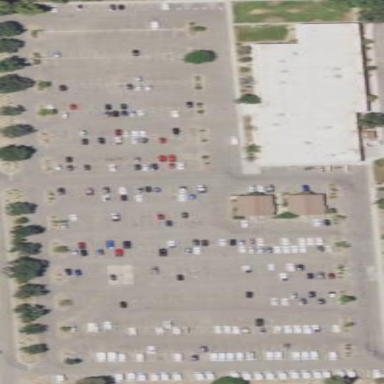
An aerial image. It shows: Parking area with asphalt surface.